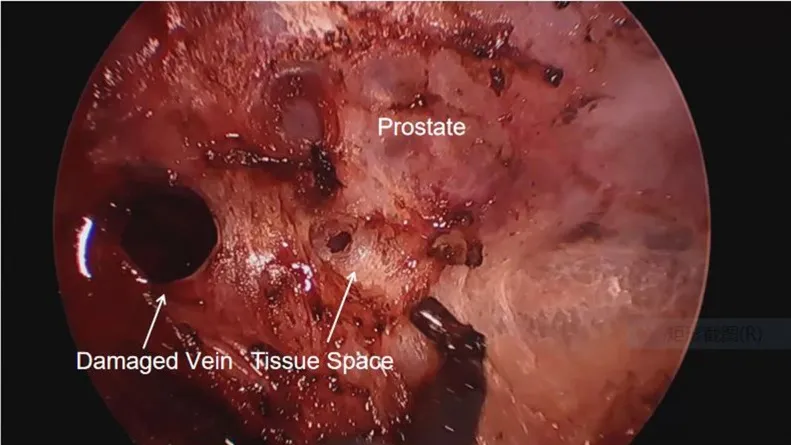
(A) Damaged veins remain open under the pneumopelvis.
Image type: medical_photograph (other_medical_photograph)